九年级 · 画法几何学
(本小题8.0分)

如图, 已知 $\triangle A B C, B D$ 平分 $\angle A B C$ 交 $A C$ 于点 $D$, 请利用尺规作 $\triangle A B C$ 的内心 $O$. (保留作图痕迹,不要求写作法)

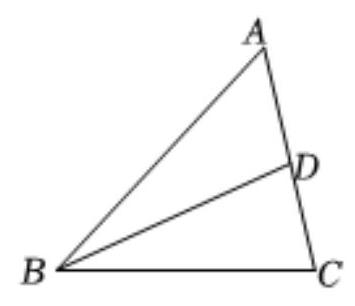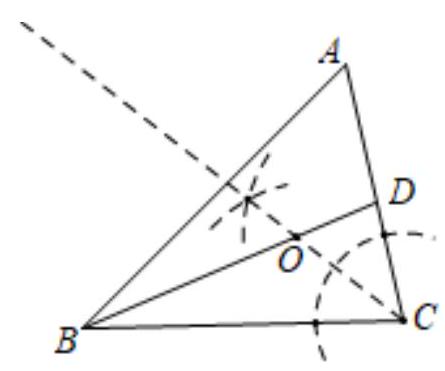
答案: 解: 如图:

点 $O$ 即为所求.

【解析】作 $\angle A C B$ 的平分线, 交 $B D$ 于 $O$, 则 $O$ 即为 $\triangle A B C$ 的内心.

本题考查作图一复杂作图, 解题的关键是掌握三角形内心的概念和用尺规作角平分线的方法.